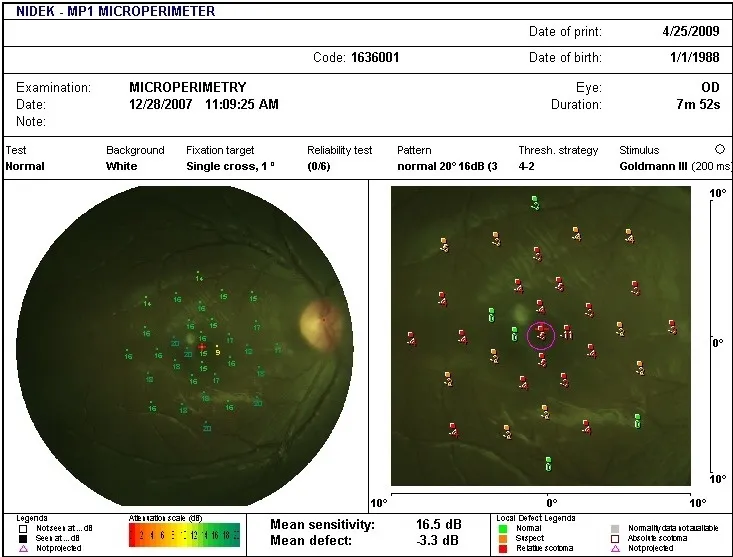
Macular perimetry reveals normal retinal sensitivity values with absence of scotoma.
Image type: pathology (immunostaining)